Question: I think most people agree that trailing whitespace is not good practice. A lot of editors will display it for you or automatically strip it out.
Consider this Python function as a simple example:

The extra whitespace on lines 11 and 13 are wrong. What I'm wondering about is line 10. Should a blank line inside a control block that doesn't change indentation have leading whitespace?
Most editors I've used will keep the cursor at the indentation level from the preceding line, so making a blank line without leading whitespace takes some extra formatting. What's the best practice? Should line 10 have leading whitespace or not?
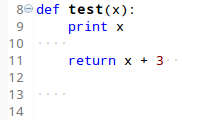
Answer: I'll try to answer your question sticking to your Python example, quoting their style guide.
From <URL>:
> Method definitions inside a class are separated by a single blank line.
From <URL>:
> A blank line usually refers to a line containing zero characters (not counting any end-of-line characters); though it may also refer to any line that does not contain any visible characters (consisting only of whitespace).
If you believe the Wikipedia definition, you might ask why zero characters is preferred.
For one it's simpler, even if autoindent is turned on in your editor, you're just filling your file with extra bytes for no good reason.
Second, a regex for a zero character blank line is simpler as well, '^$' usually vs something like '^\s*$'.
As other answers have pointed out, it makes no difference execution wise to put in whitespace. With no good reason to do so, I would say the best practice is to leave it out and keep it simple. Can you imagine a situation where a zero character line would be treated differently than a line with some whitespace? I would hate to program in that language. Putting in whitespace seems baroque to me.